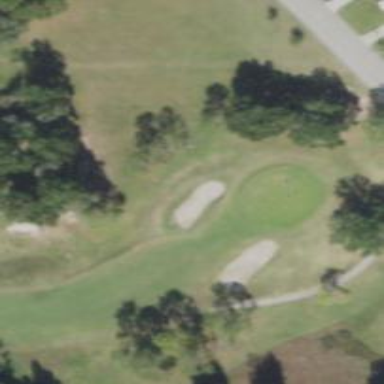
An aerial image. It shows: Golf hole.